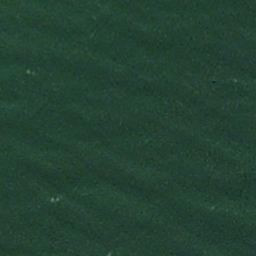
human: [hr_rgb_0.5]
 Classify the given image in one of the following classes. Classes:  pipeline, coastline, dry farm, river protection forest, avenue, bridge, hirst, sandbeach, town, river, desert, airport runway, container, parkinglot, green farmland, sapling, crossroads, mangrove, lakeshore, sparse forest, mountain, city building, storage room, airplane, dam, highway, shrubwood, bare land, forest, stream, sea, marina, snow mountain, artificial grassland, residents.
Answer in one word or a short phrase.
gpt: sea